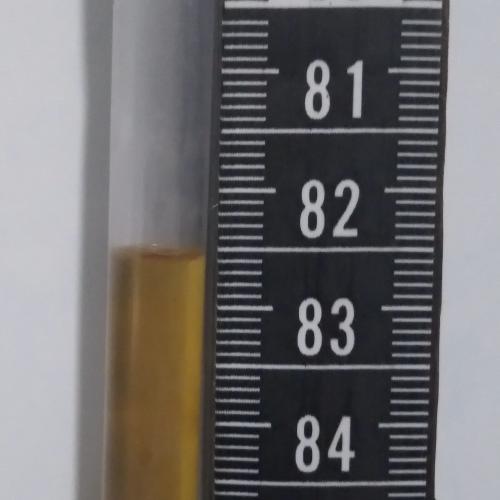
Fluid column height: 82.6 cm